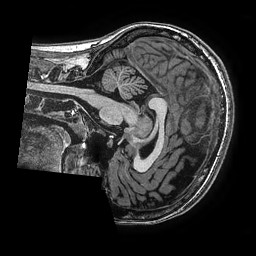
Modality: T1w
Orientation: sagittal
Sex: female
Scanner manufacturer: ge
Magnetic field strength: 3 T
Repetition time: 0.0077 s
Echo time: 0.003436 s